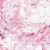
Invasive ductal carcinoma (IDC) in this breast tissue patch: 0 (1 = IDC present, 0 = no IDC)